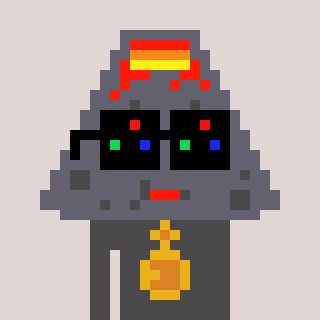
a pixel art character with square black sunglasses, a volcano-shaped head and a grayscale-colored body on a warm background